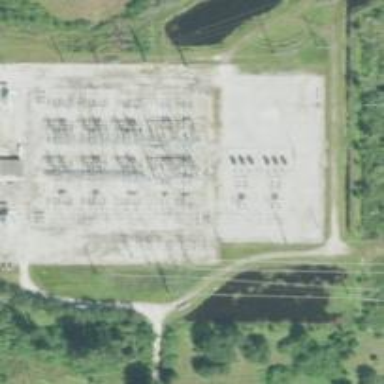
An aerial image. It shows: Switch used for power control.